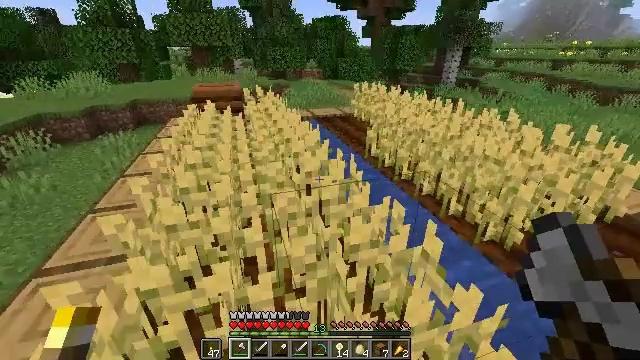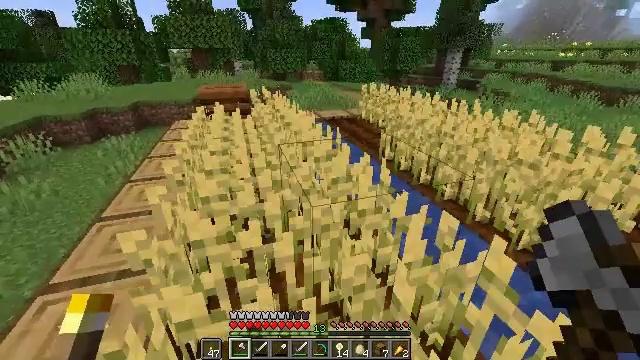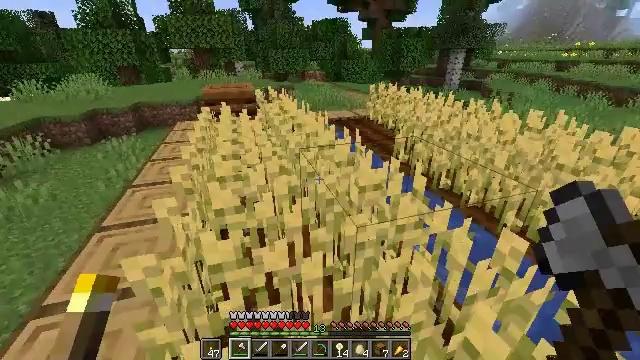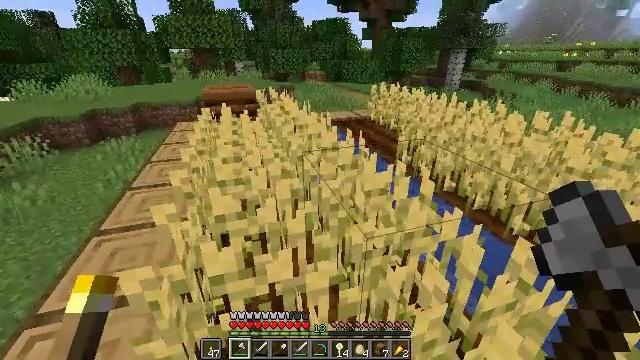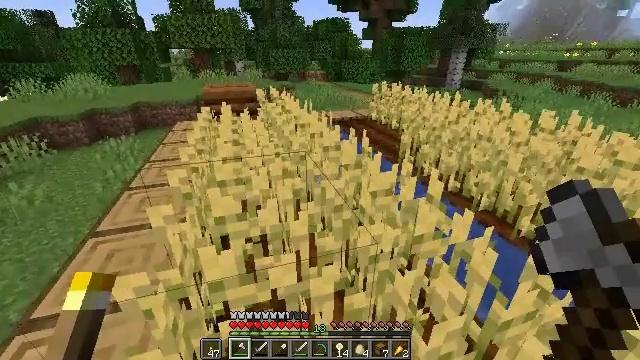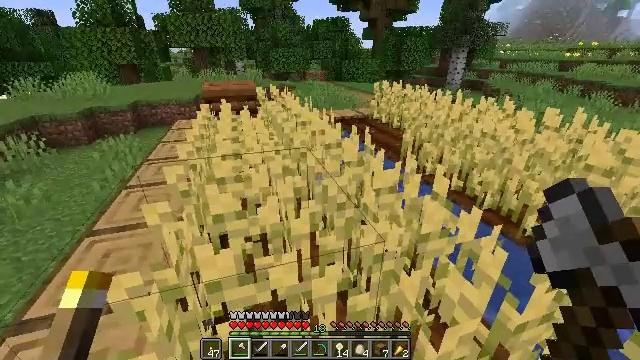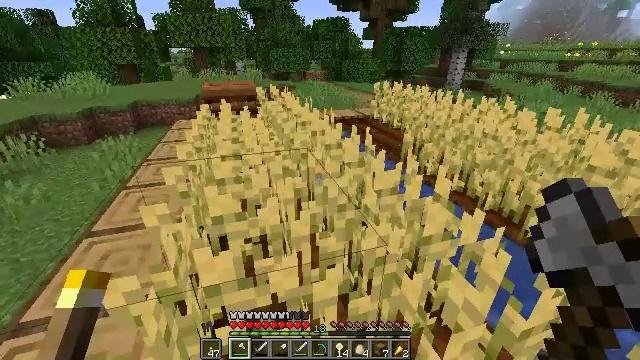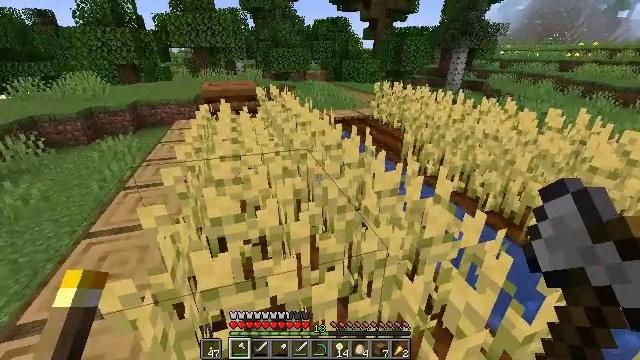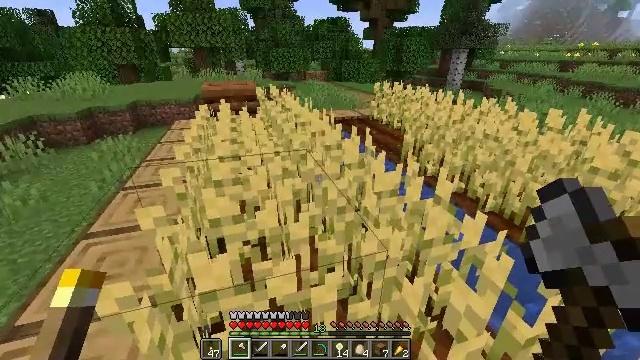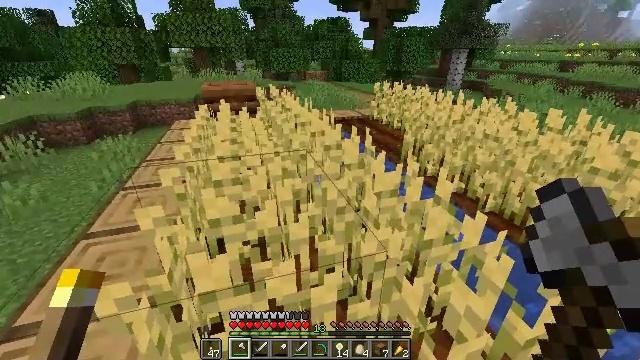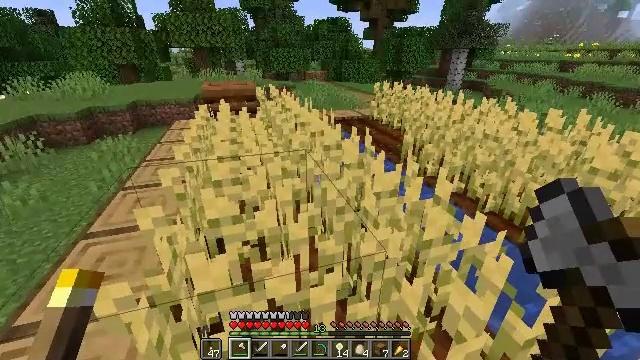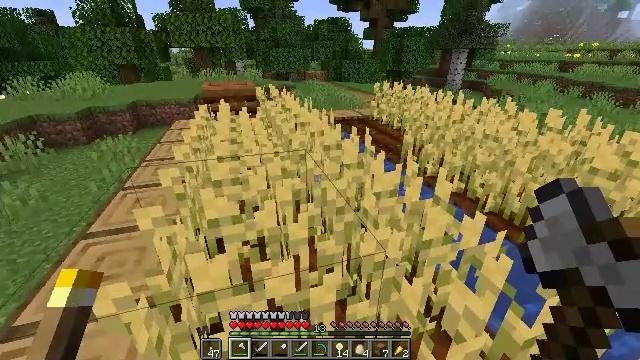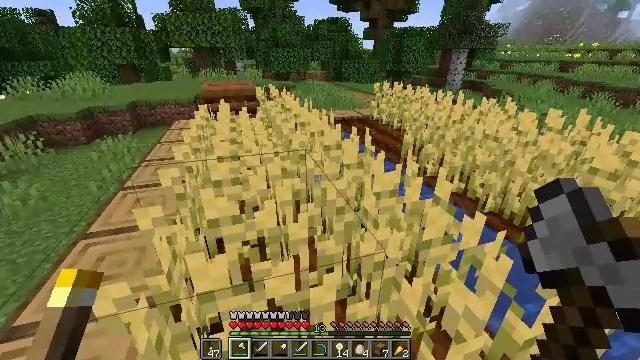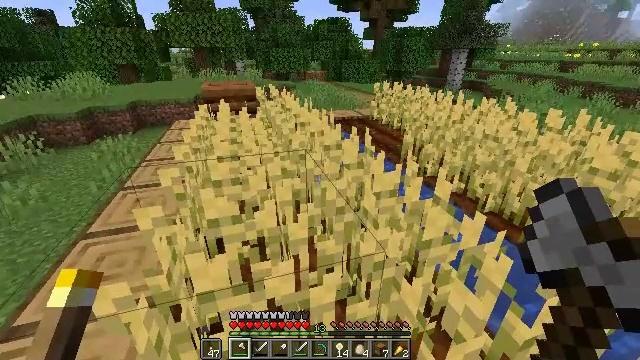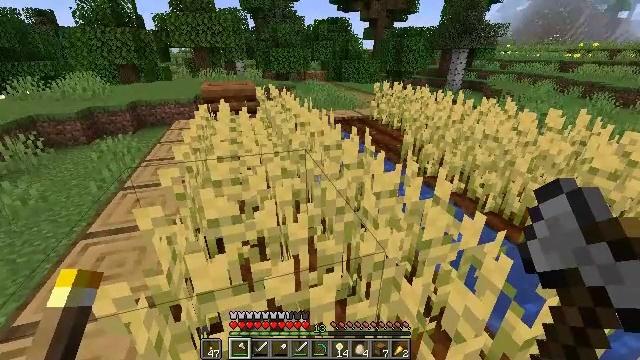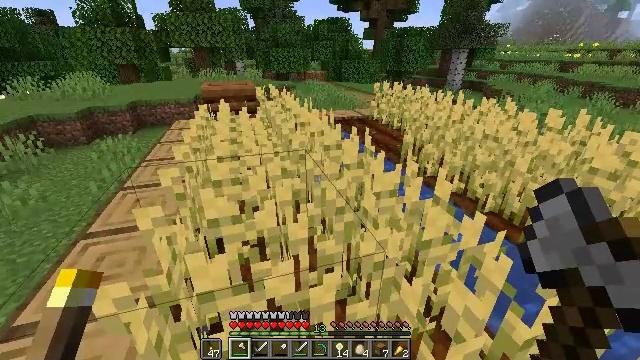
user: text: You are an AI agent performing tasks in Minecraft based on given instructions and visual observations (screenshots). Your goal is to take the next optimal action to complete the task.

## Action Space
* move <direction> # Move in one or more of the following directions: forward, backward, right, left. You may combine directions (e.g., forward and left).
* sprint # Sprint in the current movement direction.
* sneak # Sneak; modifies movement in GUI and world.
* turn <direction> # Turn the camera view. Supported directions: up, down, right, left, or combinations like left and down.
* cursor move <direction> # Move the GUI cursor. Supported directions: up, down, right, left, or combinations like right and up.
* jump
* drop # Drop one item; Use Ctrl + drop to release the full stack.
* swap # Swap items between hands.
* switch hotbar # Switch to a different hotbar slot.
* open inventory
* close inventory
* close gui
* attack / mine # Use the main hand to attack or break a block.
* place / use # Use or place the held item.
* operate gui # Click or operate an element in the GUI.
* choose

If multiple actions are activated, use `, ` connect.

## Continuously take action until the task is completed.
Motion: motion action
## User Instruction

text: Collect carrots by breaking the crop.
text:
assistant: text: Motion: move forward and move left
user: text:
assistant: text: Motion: move forward
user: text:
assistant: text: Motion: no_op
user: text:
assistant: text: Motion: no_op
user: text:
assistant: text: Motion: no_op
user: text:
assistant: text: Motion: no_op
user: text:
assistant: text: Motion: no_op
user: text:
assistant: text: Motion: no_op
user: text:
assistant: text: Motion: no_op
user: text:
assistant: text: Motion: no_op
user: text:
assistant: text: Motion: no_op
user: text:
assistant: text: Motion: no_op
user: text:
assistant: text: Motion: no_op
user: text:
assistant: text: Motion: no_op
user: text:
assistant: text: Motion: no_op
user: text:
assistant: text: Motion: no_op
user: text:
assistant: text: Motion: no_op
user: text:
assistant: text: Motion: no_op
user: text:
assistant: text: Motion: turn left
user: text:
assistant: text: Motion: turn left
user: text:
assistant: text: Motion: move forward, turn left
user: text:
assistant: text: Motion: move forward, turn left
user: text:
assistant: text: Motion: move forward, turn left
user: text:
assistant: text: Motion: move forward, turn left
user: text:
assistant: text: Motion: move forward, turn left and up
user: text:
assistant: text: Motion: move forward, sprint, turn left and up
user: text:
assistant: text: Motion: move forward, sprint, turn left
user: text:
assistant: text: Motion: move forward, sprint
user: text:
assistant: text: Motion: move forward, sprint, turn left
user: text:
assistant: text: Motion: move forward, sprint, turn left